Field crop: maize
Growth stage: 2
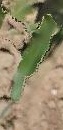
Species: maize